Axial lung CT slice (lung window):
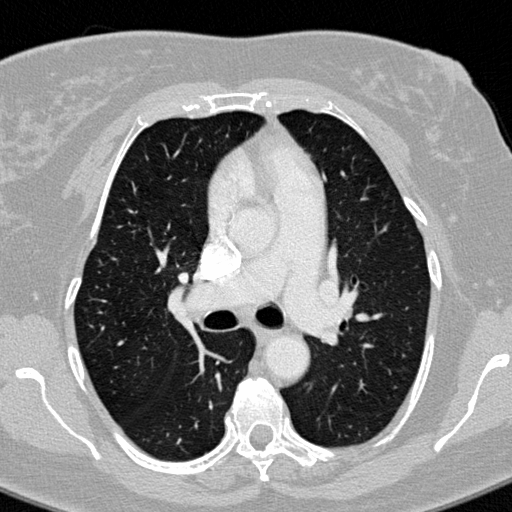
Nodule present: no